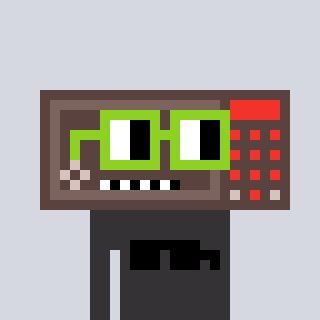
a pixel art character with square light green glasses, a wallsafe-shaped head and a grayscale-colored body on a cool background